Field crop: maize
Growth stage: 2
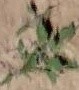
Species: atriplex